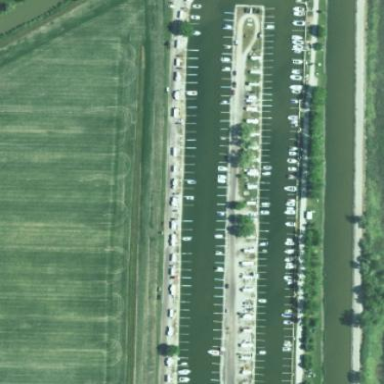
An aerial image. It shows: Marina on the waterfront with natural water surroundings.